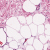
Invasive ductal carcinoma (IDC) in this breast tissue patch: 0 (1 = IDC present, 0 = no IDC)